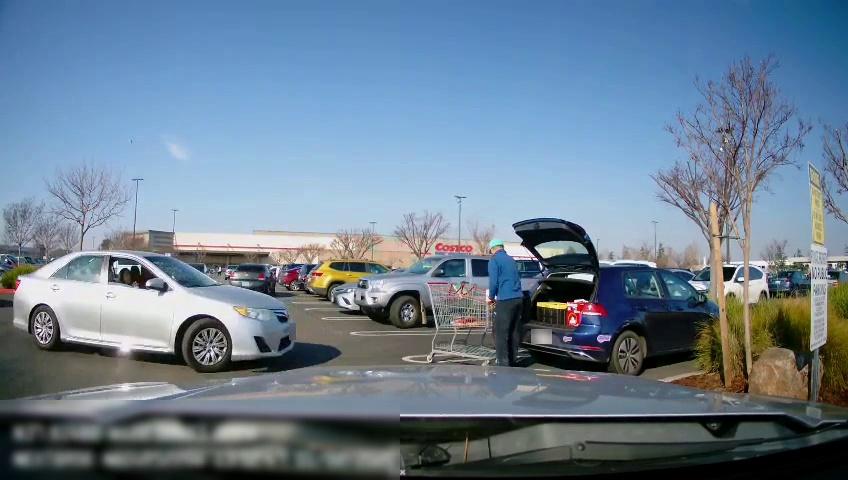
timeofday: Day
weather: Sunny
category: Drivable Space
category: Vehicles | Car
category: Vehicles | Car
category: Vehicles | Car
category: Vehicles | SUV
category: Vehicles | Car
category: Vehicles | Car
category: Vehicles | Car
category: Vehicles | Van
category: Vehicles | Truck
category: Vehicles | Car
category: Vehicles | SUV
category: Vehicles | SUV
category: Vehicles | Car
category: Pedestrians
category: Vehicles | SUV
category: Traffic | Signs
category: Traffic | Signs